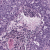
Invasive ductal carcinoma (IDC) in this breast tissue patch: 0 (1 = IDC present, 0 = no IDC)